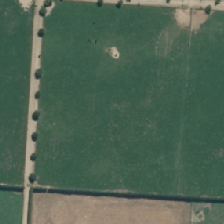
Land cover: shortrotation_cropland